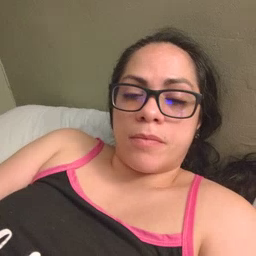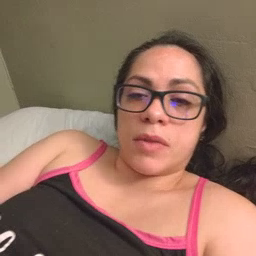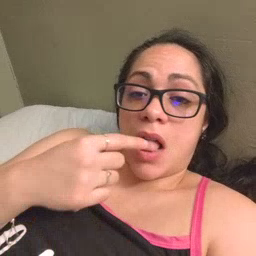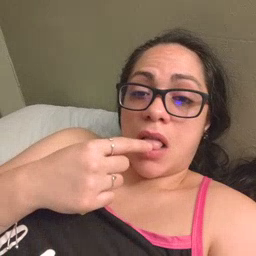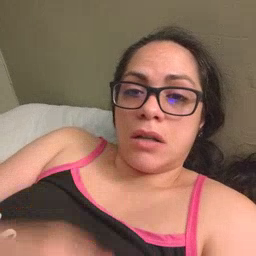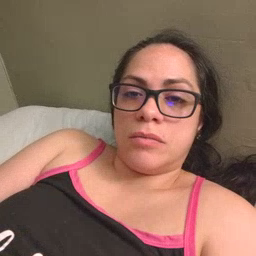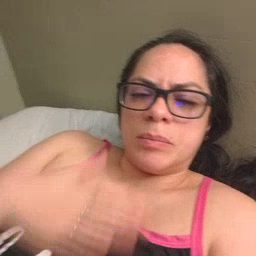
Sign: tongue